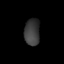
Tissue: lung
Cell type: Epithelial cells
Senescence score: 0.7402
Nuclear area (px): 409
Mean DAPI intensity: 58.325